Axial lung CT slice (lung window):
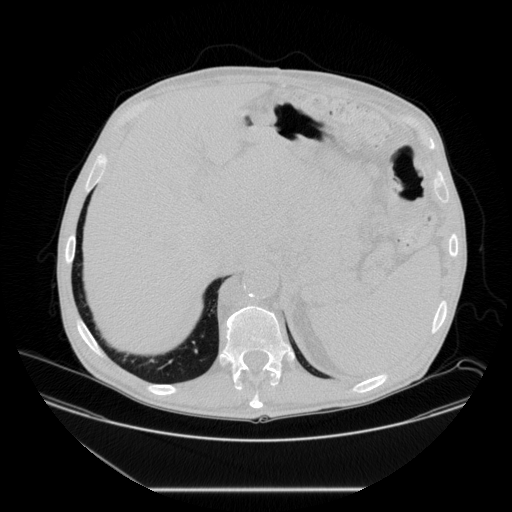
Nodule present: no